Question: Signed up to have a go at Divshot today, however there is a wee problem.

It showed a 403 in the console for
<URL>
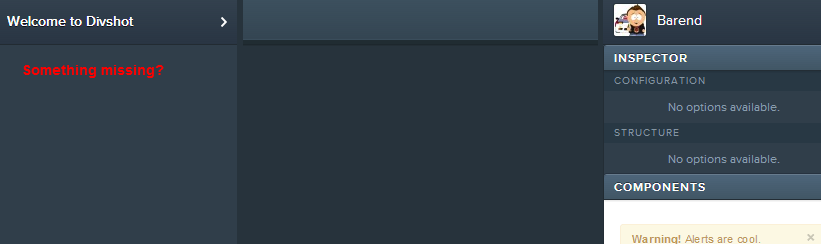
Answer: Sorry this happened! If you're still having difficulties could you email support@divshot.com so we can help you sort this out? Once in awhile new accounts with brand new projects will run into this issue and refreshing the application usually does the trick. We directly connect to Amazon S3 to host your projects and there could have been a slight delay in assigning permissions / validating credentials. Thank you!